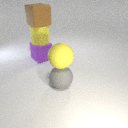
large yellow rubber sphere above large gray rubber sphere